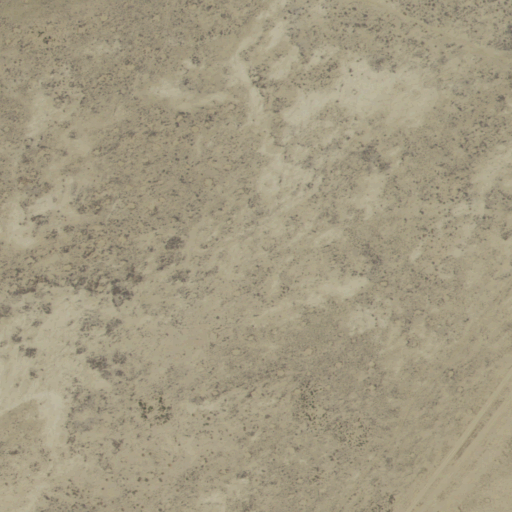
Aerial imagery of plain(s) in New Mexico named Tohatchi Flats containing shrub and grassland